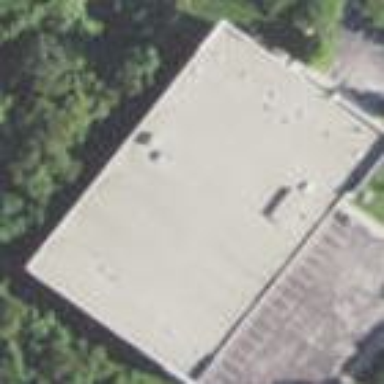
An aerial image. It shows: Commercial building.